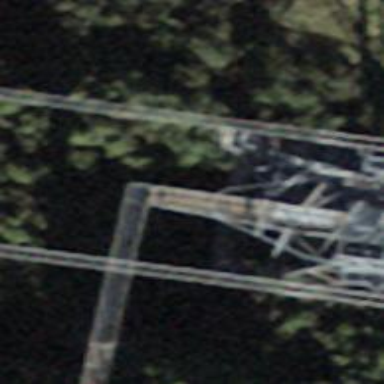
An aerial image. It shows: Pylon for aerialway.